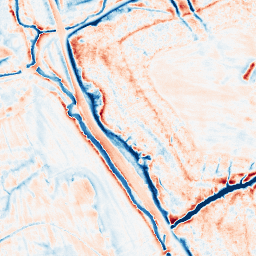
Category: edge_preserving
Decomposition family: anisotropic_diffusion
Decomposition parameters: iterations: 50
kappa: 50
gamma: 0.15
Upsampling method: bicubic_16x
Upsampling parameters: scale: 16
Upsampling scale: 16